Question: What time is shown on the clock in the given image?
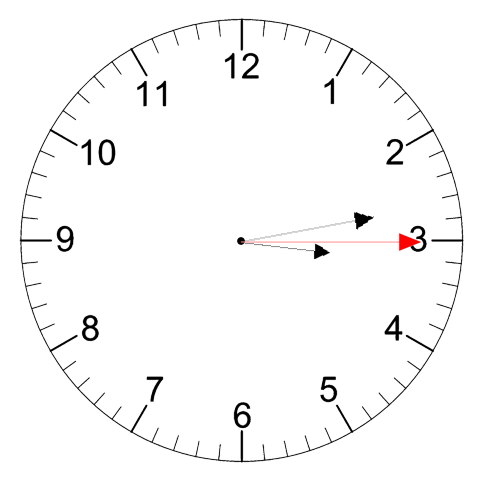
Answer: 03:13:15